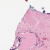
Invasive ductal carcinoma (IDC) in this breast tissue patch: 0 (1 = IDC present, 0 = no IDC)